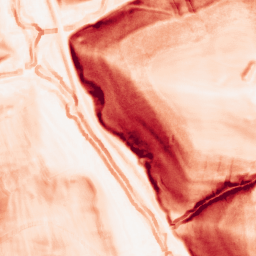
Category: morphological
Decomposition family: morphological_square
Decomposition parameters: operation: gradient
size: 5
Upsampling method: lanczos
Upsampling parameters: scale: 2
Upsampling scale: 2